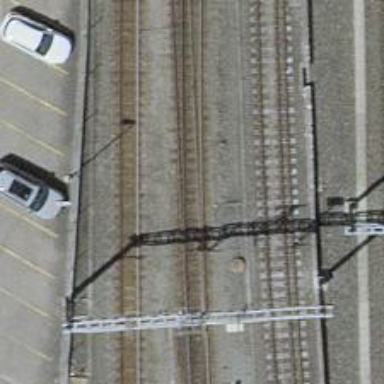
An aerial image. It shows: Railway switch.